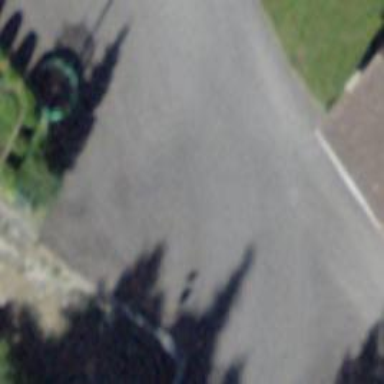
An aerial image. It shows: Bus stop with platform for public transport.